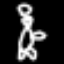
Label: angel